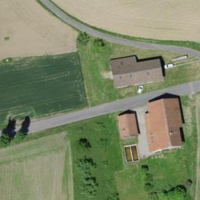
EUNIS habitat code: 52
Species observed at this site:
Euonymus europaeus